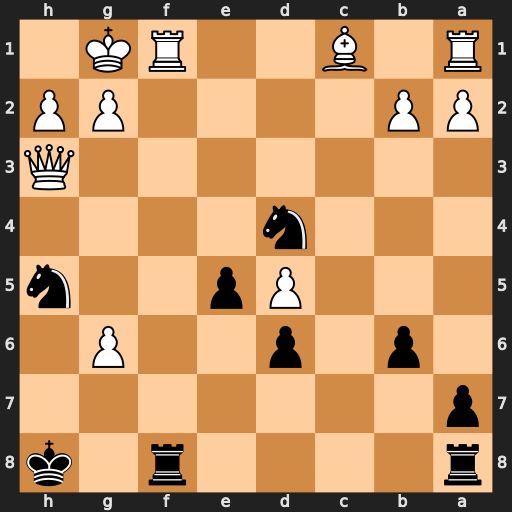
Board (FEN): r4r1k/p7/1p1p2P1/3Pp2n/3n4/7Q/PP4PP/R1B2RK1
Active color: b
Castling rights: -
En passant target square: -
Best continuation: Ne2+ Kh1 Rxf1#